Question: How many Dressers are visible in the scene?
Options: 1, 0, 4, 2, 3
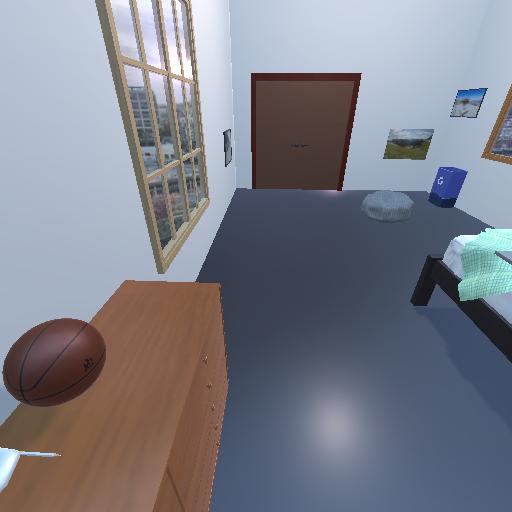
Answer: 1